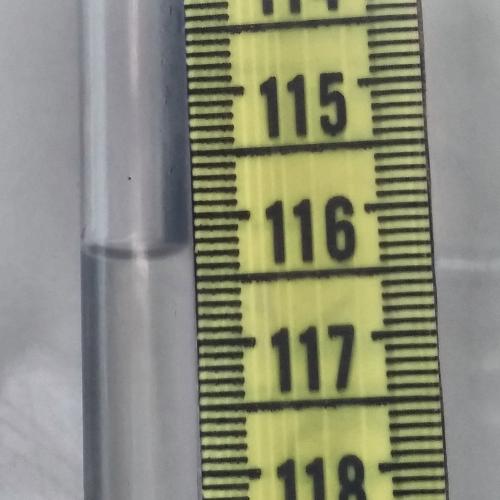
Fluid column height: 116.3 cm